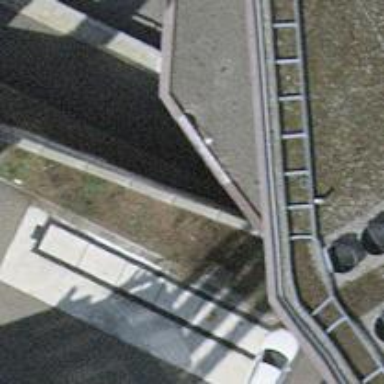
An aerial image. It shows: Parking entrance.